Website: walmart
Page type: payment
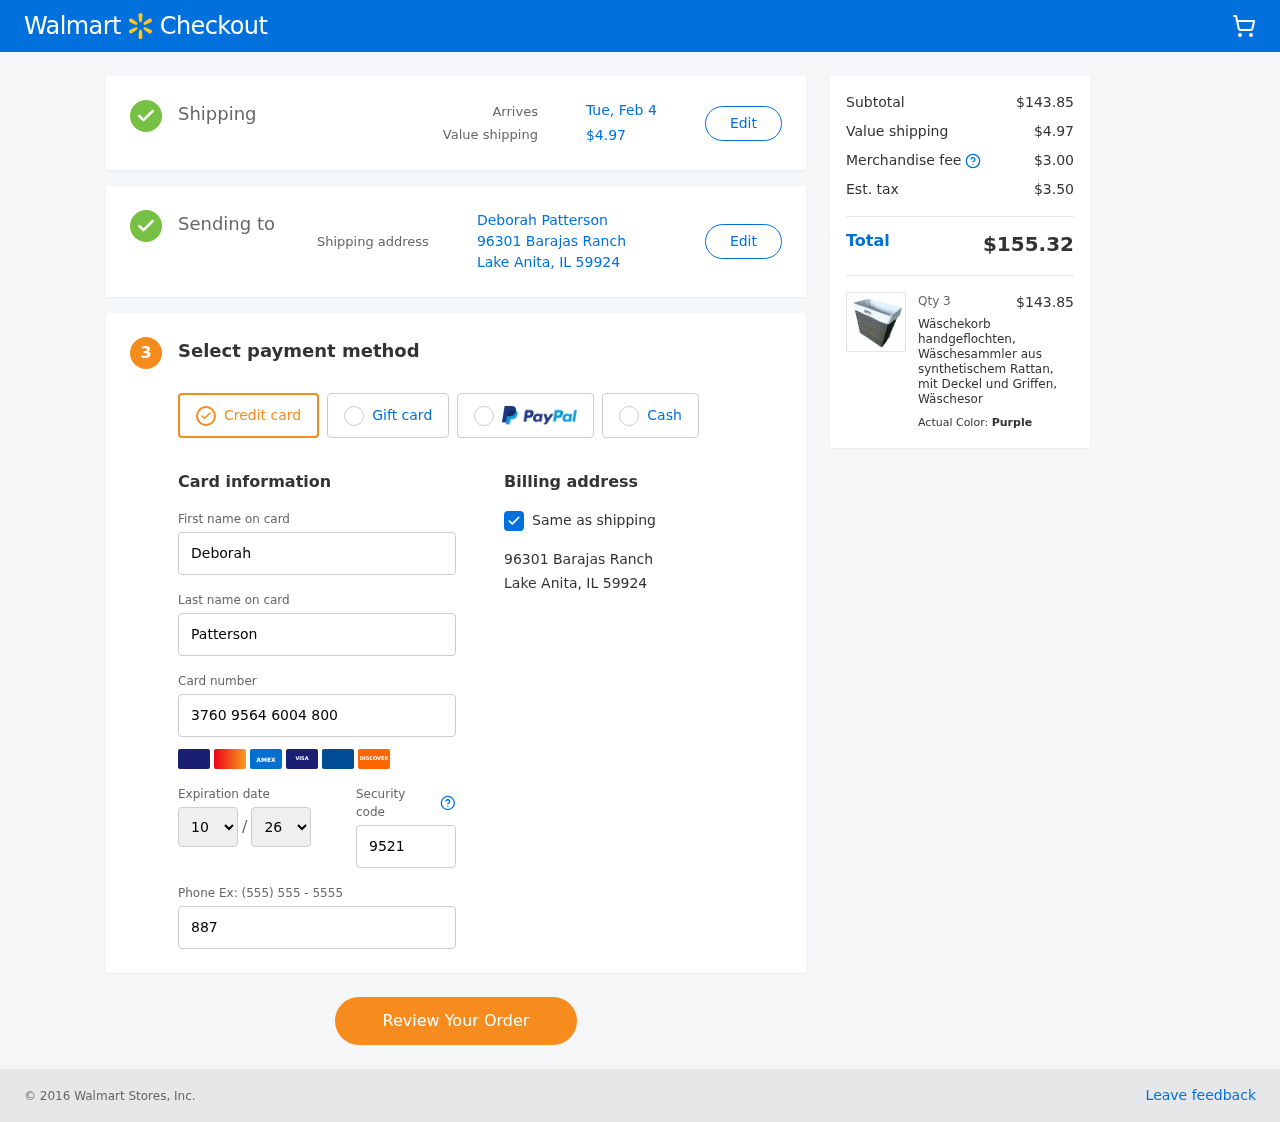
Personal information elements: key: PII_CARD_EXPIRY_MONTH
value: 10
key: PII_CARD_EXPIRY_YEAR
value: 26
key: PII_CITY_STATE_ZIP
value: Lake Anita, IL 59924
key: PII_FULLNAME
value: Deborah Patterson
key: PII_STREET
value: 96301 Barajas Ranch
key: PII_FIRSTNAME
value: Deborah
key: PII_LASTNAME
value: Patterson
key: PII_CARD_NUMBER
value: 3760 9564 6004 800
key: PII_CARD_CVV
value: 9521
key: PII_PHONE
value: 8876687556
Product elements: key: PRODUCT1_NAME
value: Wäschekorb handgeflochten, Wäschesammler aus synthetischem Rattan, mit Deckel und Griffen, Wäschesor
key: PRODUCT1_PRICE
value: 47.95
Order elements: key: ORDER_DELIVERY_DATE
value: Tue, Feb 4
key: ORDER_SHIPPING_COST
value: $4.97
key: ORDER_SUBTOTAL
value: $143.85
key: ORDER_MERCHANDISE_FEE
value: $3.00
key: ORDER_TAX
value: $3.50
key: ORDER_TOTAL
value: $155.32
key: ORDER_NUM_ITEMS
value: Qty 3